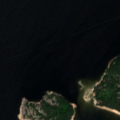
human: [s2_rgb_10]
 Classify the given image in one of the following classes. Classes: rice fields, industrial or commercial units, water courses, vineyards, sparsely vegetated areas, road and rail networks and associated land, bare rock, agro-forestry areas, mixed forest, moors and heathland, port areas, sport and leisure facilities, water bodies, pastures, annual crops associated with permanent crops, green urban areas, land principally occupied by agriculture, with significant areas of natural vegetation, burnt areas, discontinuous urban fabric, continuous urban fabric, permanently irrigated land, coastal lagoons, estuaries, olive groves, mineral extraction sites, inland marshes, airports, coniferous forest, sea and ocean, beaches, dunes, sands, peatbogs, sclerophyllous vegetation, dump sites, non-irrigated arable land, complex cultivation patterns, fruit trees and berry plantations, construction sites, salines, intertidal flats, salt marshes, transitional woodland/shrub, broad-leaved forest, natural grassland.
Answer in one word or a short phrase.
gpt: coniferous forest, sea and ocean